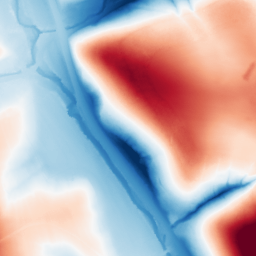
Category: classical
Decomposition family: gaussian
Decomposition parameters: sigma: 50
Upsampling method: edge_directed
Upsampling parameters: scale: 4
Upsampling scale: 4